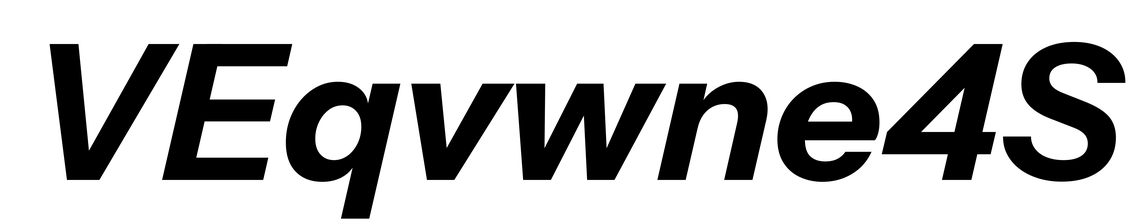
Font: InstrumentSans-Italic_Bold_Italic